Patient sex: F
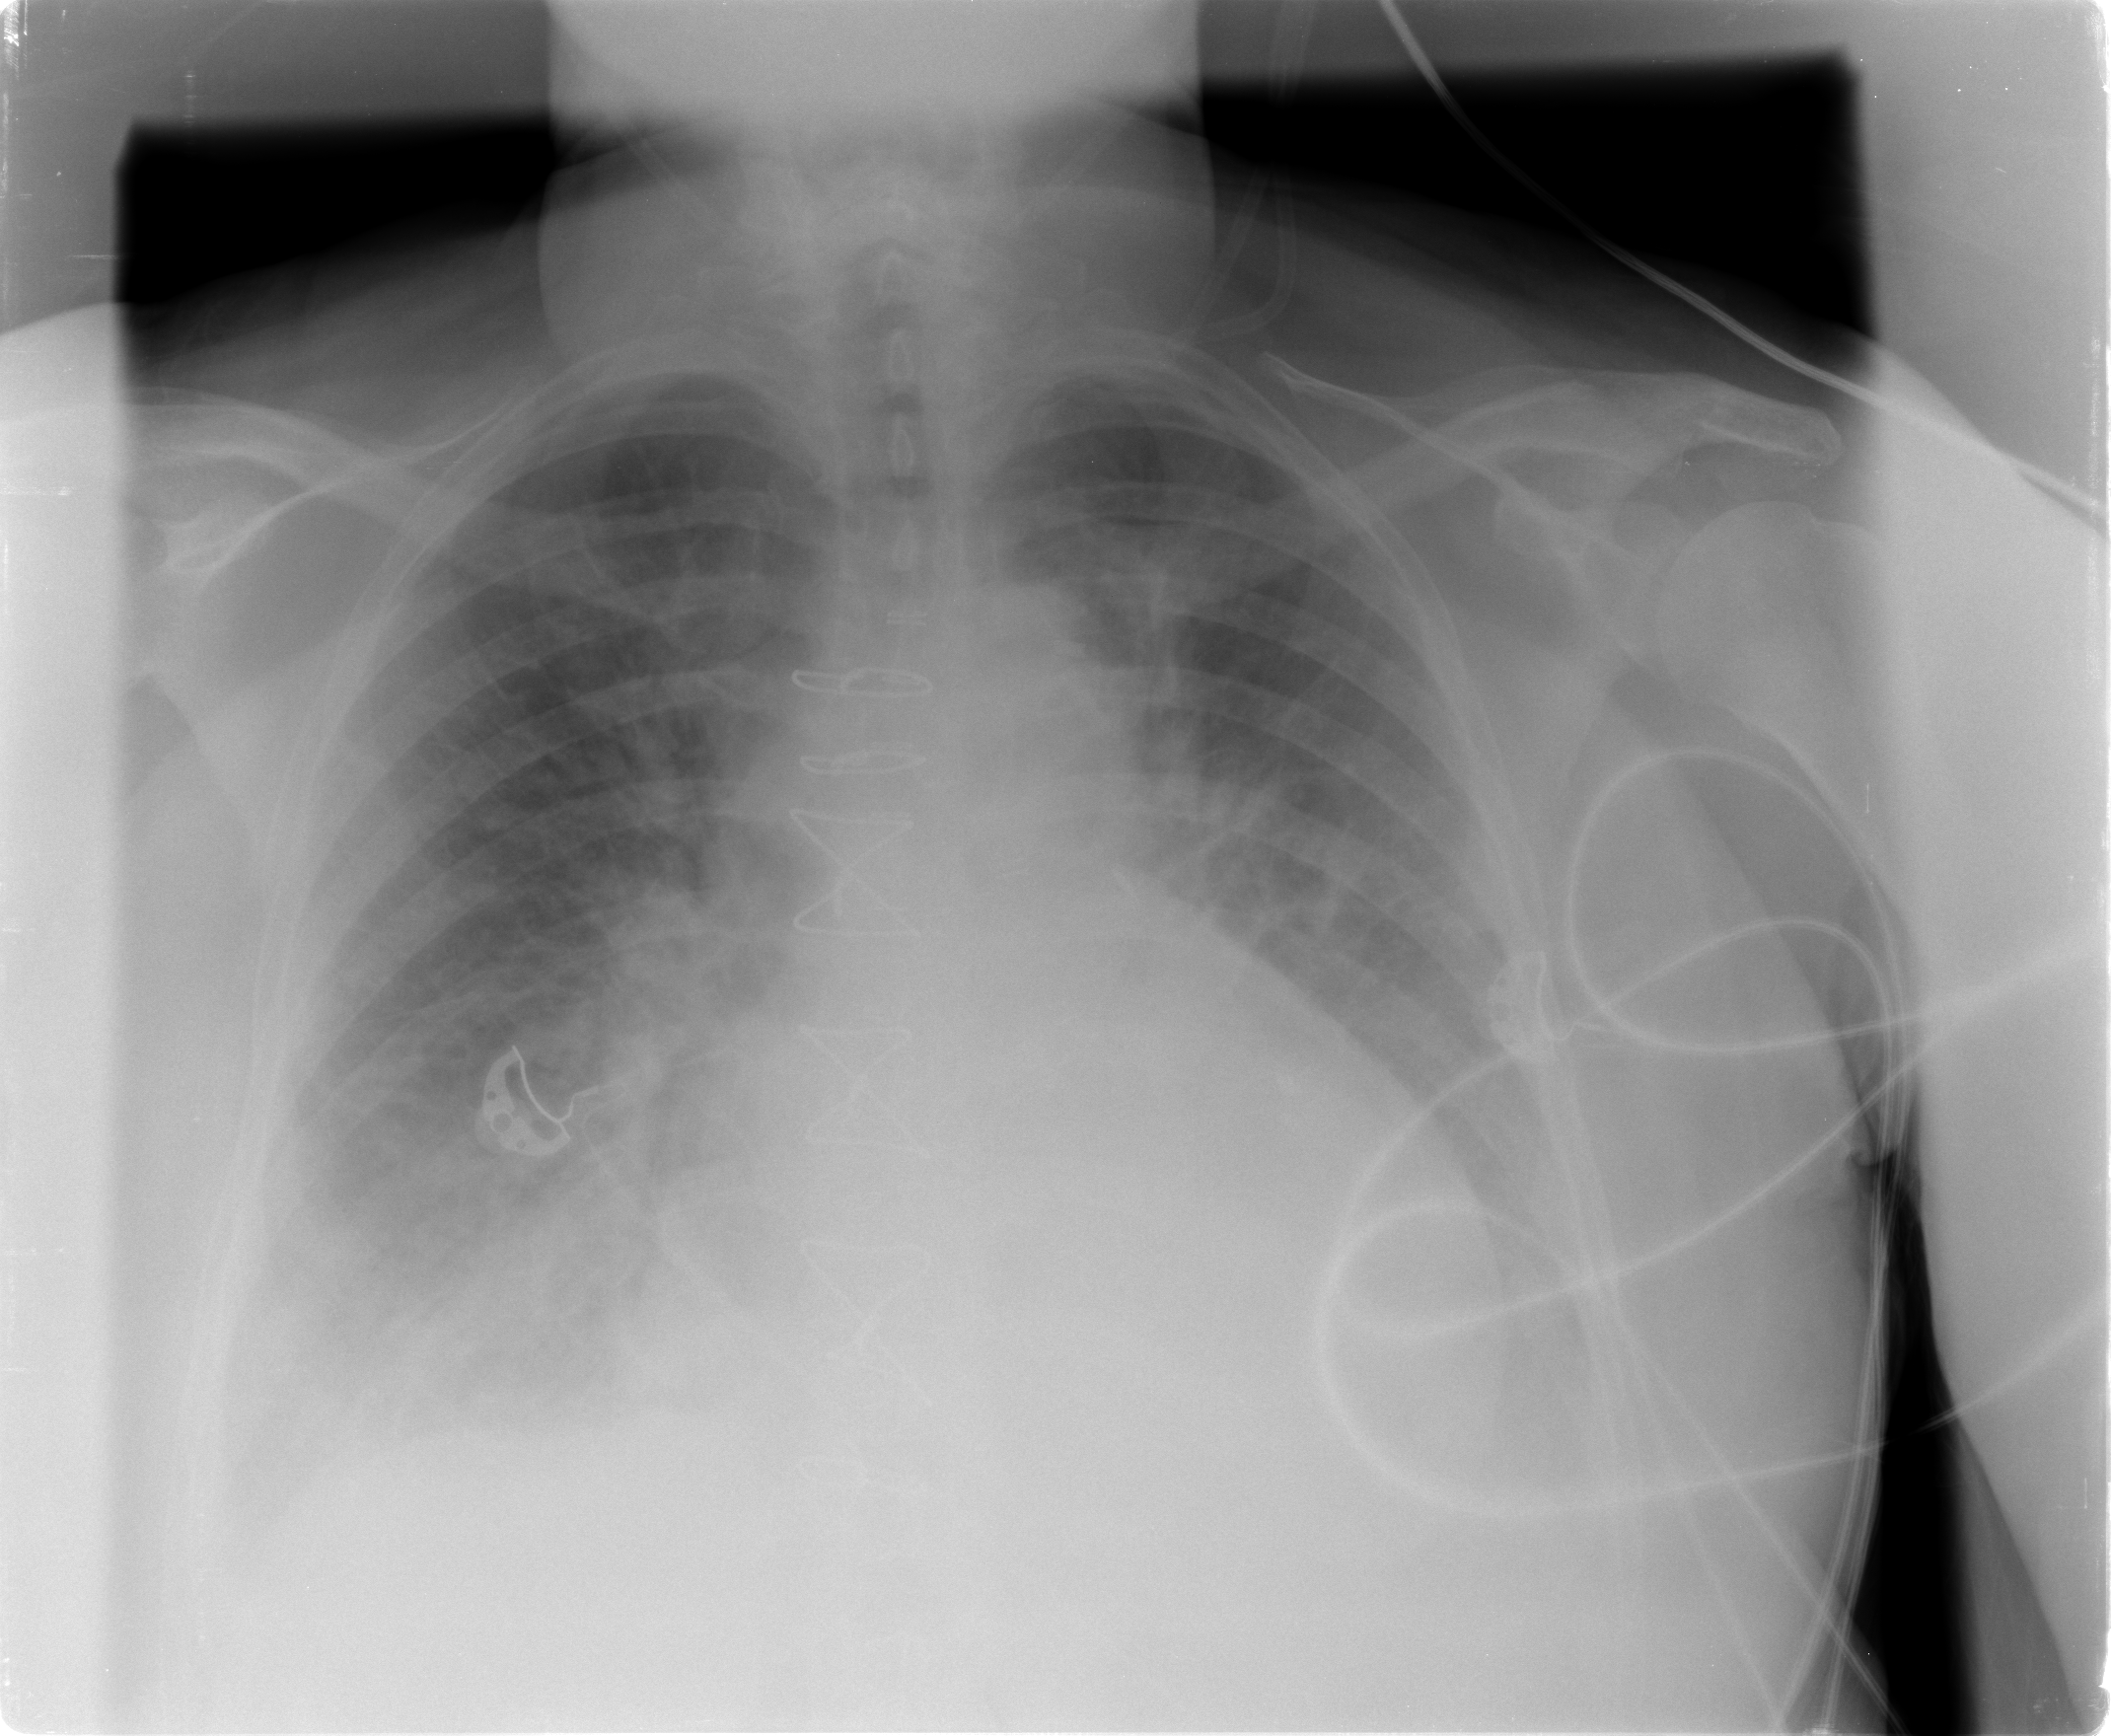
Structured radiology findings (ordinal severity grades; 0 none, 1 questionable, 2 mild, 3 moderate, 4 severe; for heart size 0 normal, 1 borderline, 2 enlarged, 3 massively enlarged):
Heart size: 2
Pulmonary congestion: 3
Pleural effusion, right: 2
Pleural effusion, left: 2
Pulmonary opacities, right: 3
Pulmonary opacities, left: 2
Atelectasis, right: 3
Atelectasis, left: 2